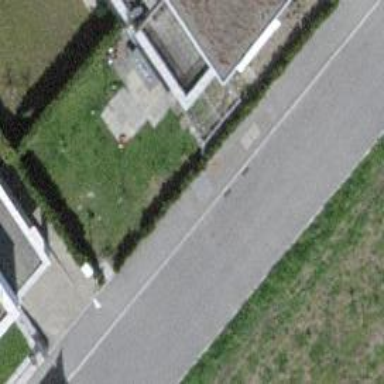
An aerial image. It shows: Sidewalk.